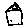
Label: house